Question: I'm running this extremely simple program:
'''
class helloWorld {
public static void main(String[] args) throws InterruptedException {
while(true) {
System.out.println("Hello World!");
Thread.sleep(1000);
}
}
}
'''
And I don't understand why the java virtual machine allocates so many processes (they have different ), has you can see here ('htop_java_helloworld.png'):

I even suspected of the instruction 'Thread.sleep(1000)' but the strange behavior doesn't change if it's removed.
I'm sorry I forgot to mention some useful details:
- - - 'htop''\java'
I compiled the source code written at the beginning of the question with the command 'javac helloWorld.java' then I run it with the command 'java helloWorld'.
I run instance of the program and all those processes are allocated, when I kill it with 'ctrl+c' all the processes listed disappear, so there aren't more instances of the program running at the same time.
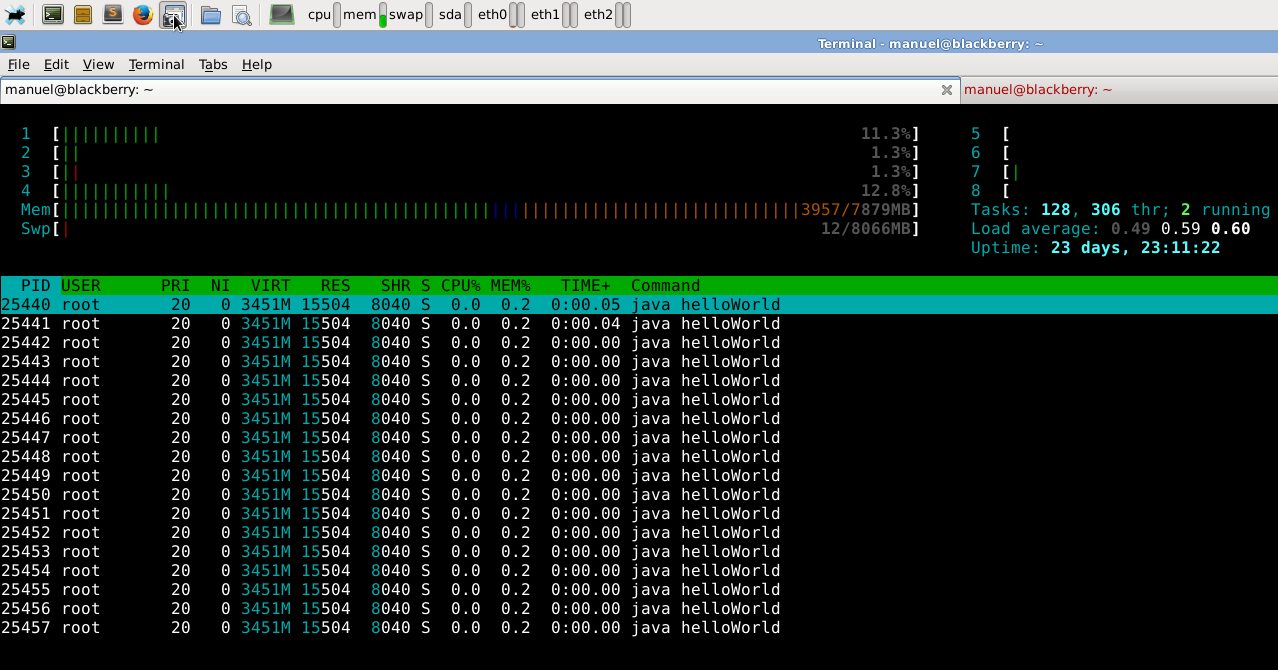
Answer: It is unclear to me what these are. (I don't recognize the utility that you are using to display the processes. If this was 'top -H' output, I'd understand it. ... 'htop', most likely.)
One possibility is that you have run the application multiple times ... without killing the old ones ... and you are seeing all of the processes.
Another possibility is that you are seeing threads not processes. On Linux, each native thread gets its own unique PID. Classically, there would have been 3 threads created, one to run your application, and a couple for the garbage collector and the finalizer. But in your case, the JVM could have created multiple GC threads ... for parallel garbage collection.
> Why does java allocate so many processes to run a simple "hello world"?
Assuming that you are seeing threads ... the reason that the JVM is pre-creating GC threads is that it would be problematic to create them when the JVM needs them to be available; i.e. when the heap fills up.
(The JVM is optimized for running big, long-running applications, not trivial ones like "hello world". It is well known that Oracle JVMs are not good for running small short-lived applications, because of JVM startup overheads, heap usage and so on.)